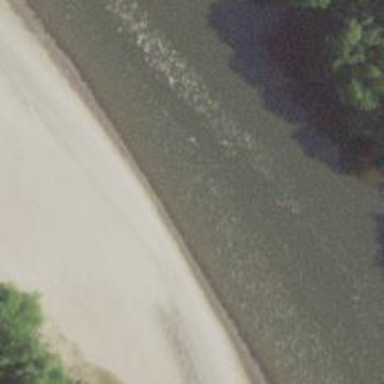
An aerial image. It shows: Beautiful river scene.